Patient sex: M
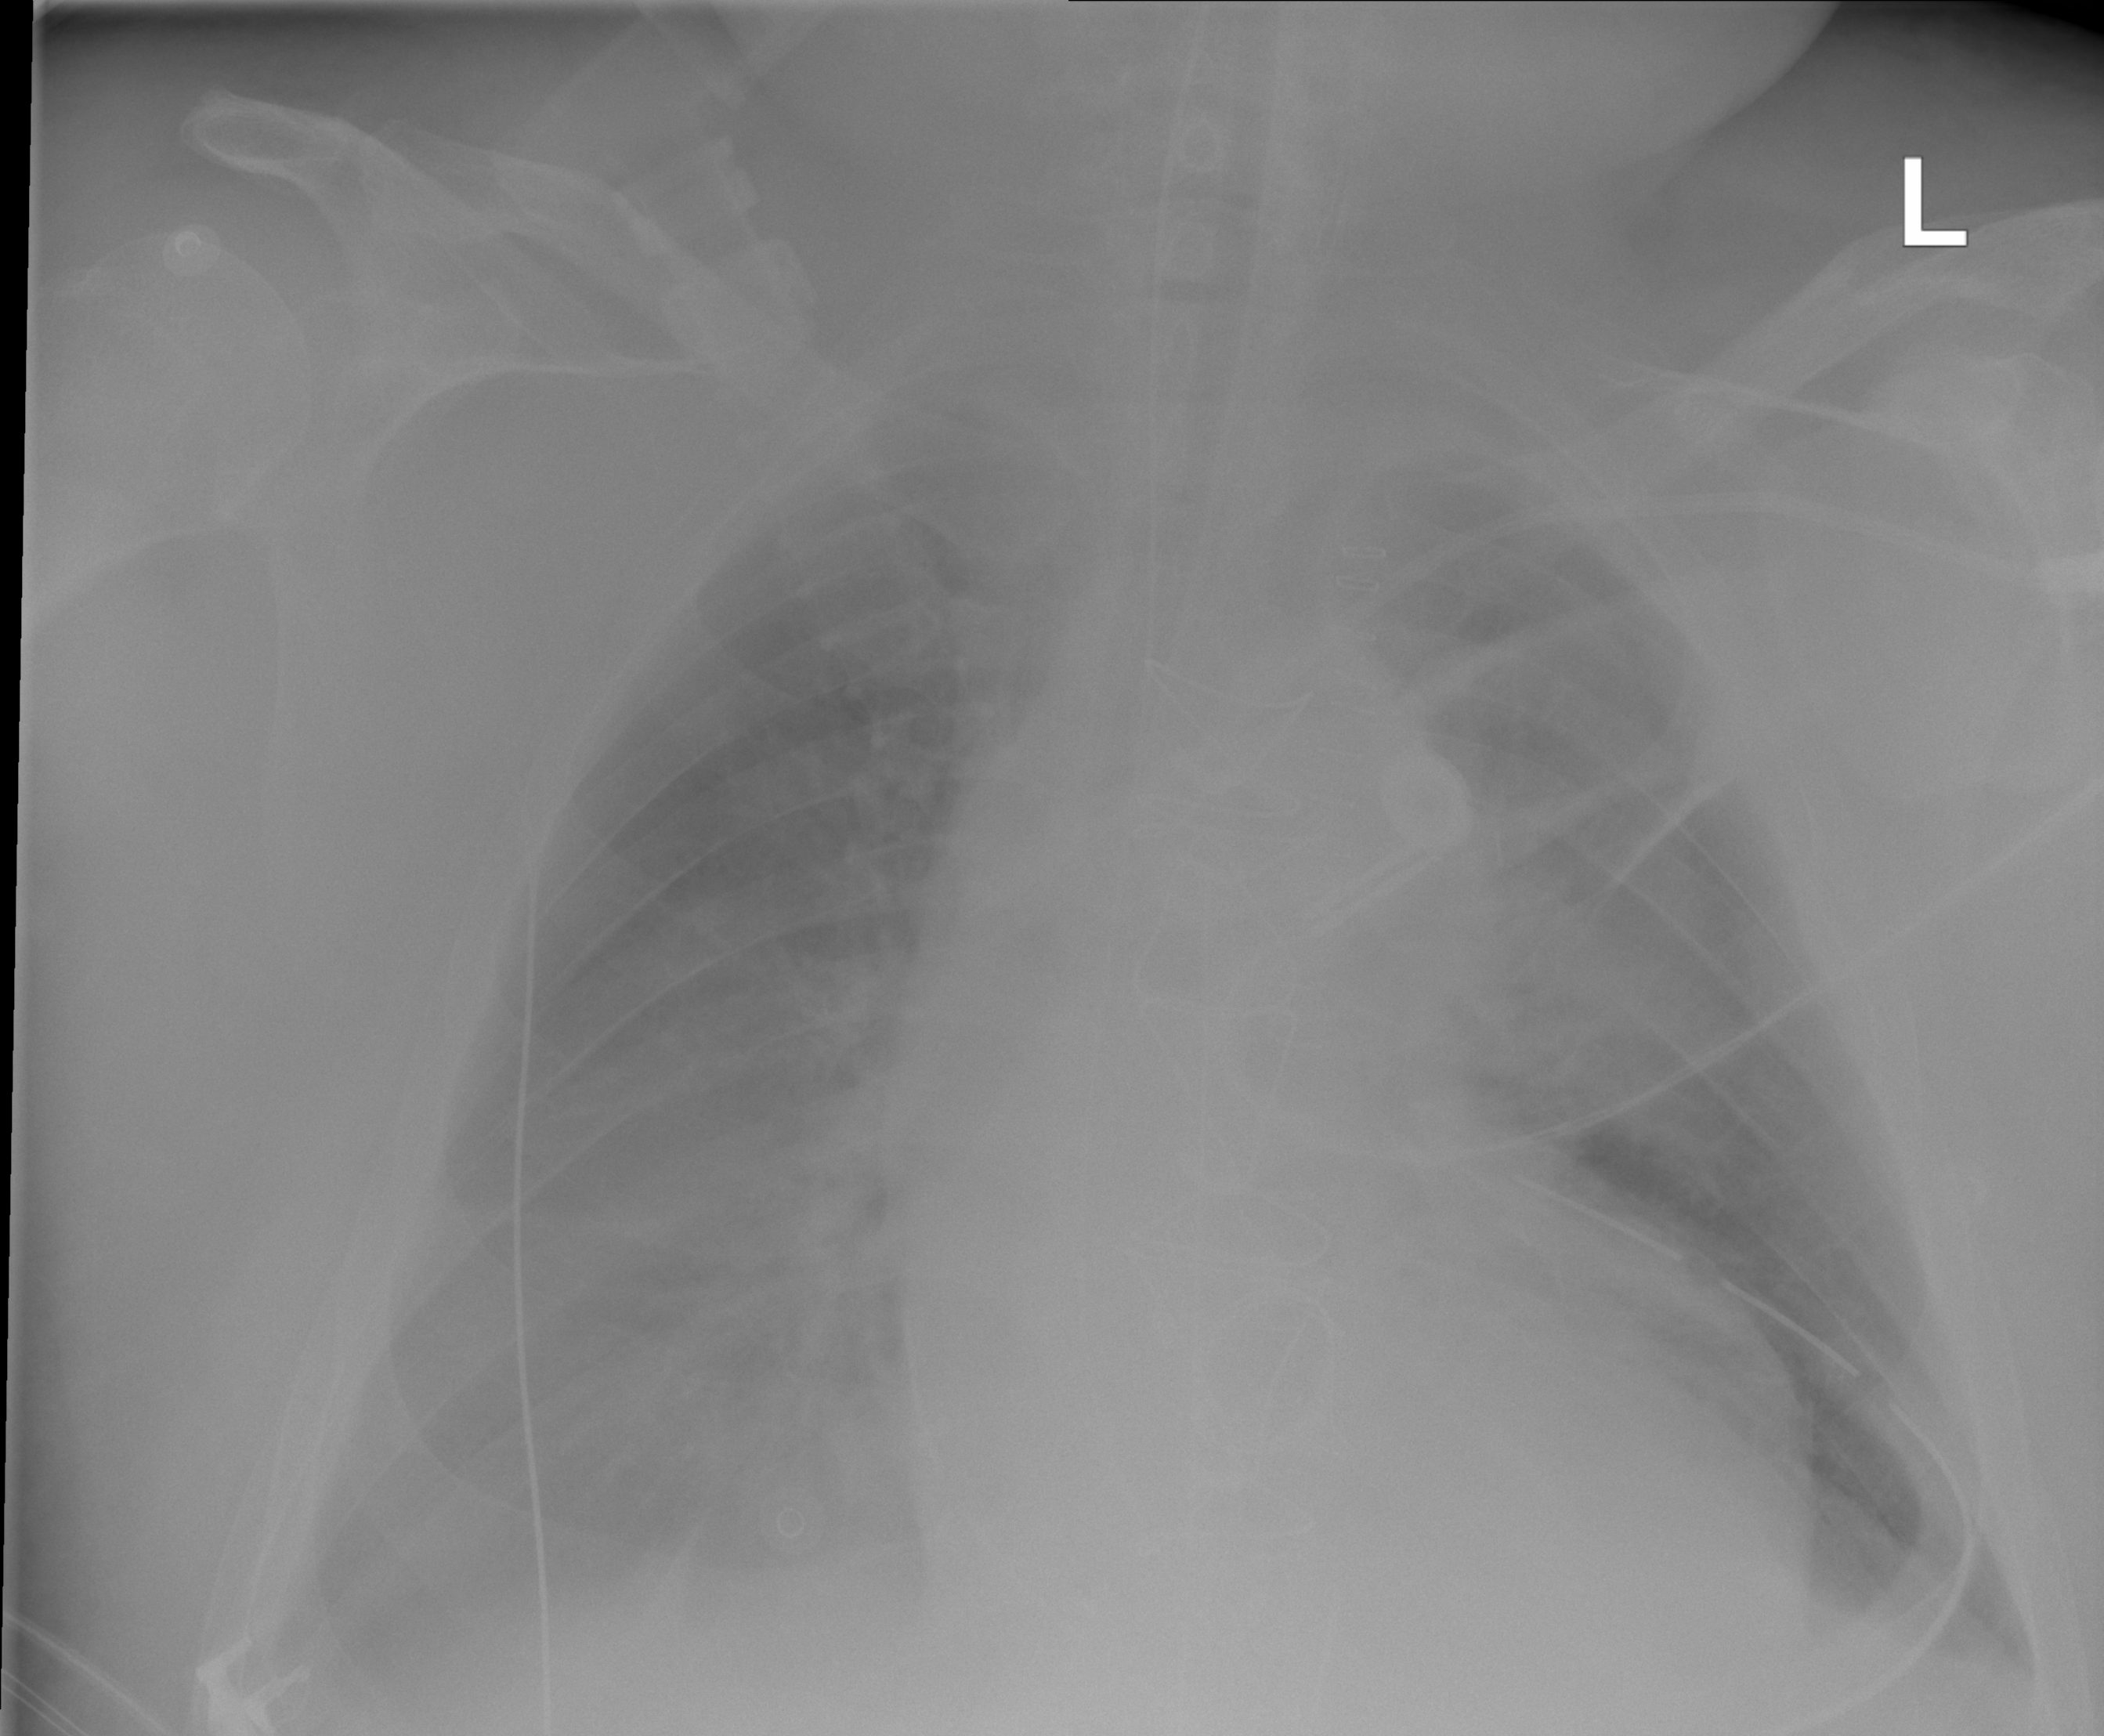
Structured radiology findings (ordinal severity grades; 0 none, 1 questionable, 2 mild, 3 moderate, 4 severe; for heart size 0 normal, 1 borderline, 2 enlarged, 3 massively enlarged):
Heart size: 0
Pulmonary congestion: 3
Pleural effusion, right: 2
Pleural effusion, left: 2
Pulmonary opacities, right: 2
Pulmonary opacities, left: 3
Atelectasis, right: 2
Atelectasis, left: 2